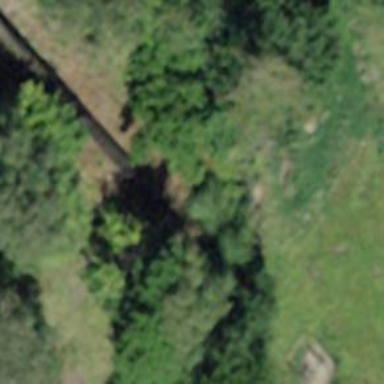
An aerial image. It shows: Man-made pipeline for transporting water.